Field crop: maize
Growth stage: 2
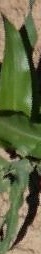
Species: maize